Interaction volume radius: 5 \u00c5
Interaction volume height: 35 \u00c5
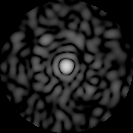
Disorder parameter: 0.8358